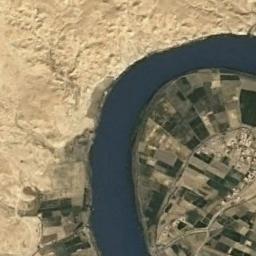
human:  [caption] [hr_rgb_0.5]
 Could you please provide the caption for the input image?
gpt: Many trees are around the river .

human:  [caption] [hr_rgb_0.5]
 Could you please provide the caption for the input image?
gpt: The river goes through bare land and green farmland .

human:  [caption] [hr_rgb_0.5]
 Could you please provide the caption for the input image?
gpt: The deep blue river is between the wasteland and the farmland .

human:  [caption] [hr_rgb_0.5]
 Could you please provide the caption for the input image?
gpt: A curved, Semi-circular blue river with green and tan mixed fields on one side, A bustling city, And a yellow desert on the other .

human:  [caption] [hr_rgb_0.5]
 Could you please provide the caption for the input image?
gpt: There are many farmlands and a yellow desert near the river .